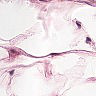
Metastatic tissue present: no